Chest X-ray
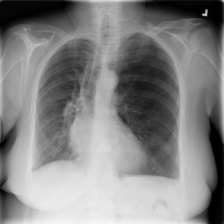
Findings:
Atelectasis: negative
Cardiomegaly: negative
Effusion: negative
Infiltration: negative
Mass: negative
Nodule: negative
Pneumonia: negative
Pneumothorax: positive
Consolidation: negative
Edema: negative
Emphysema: negative
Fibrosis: negative
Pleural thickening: negative
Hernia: negative